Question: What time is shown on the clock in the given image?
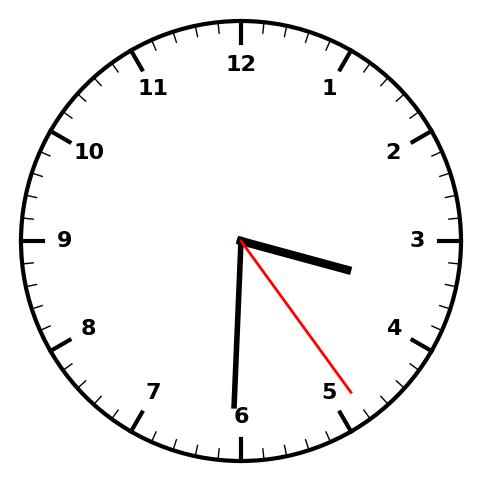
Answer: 03:30:24